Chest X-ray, AP view. Patient: 40 years old, sex F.
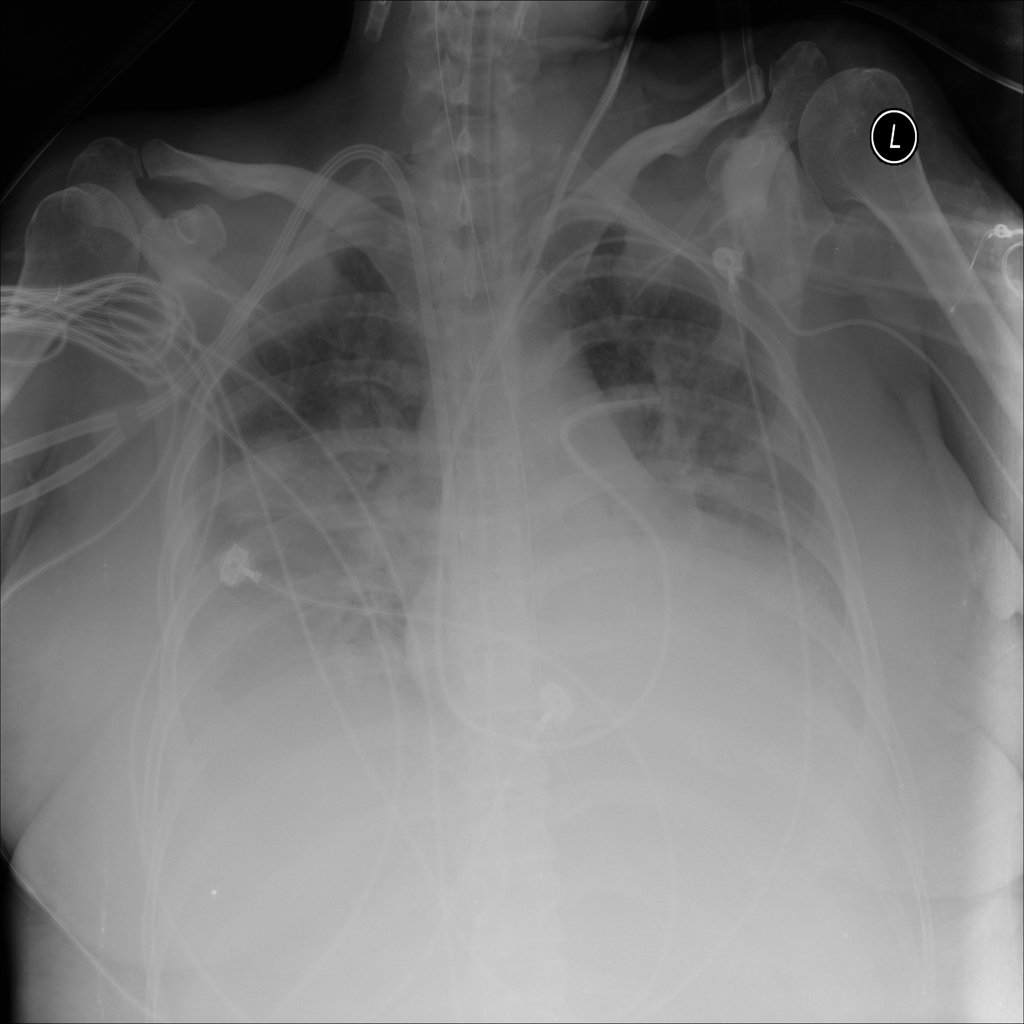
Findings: Effusion